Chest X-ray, AP view. Patient: 39 years old, sex M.
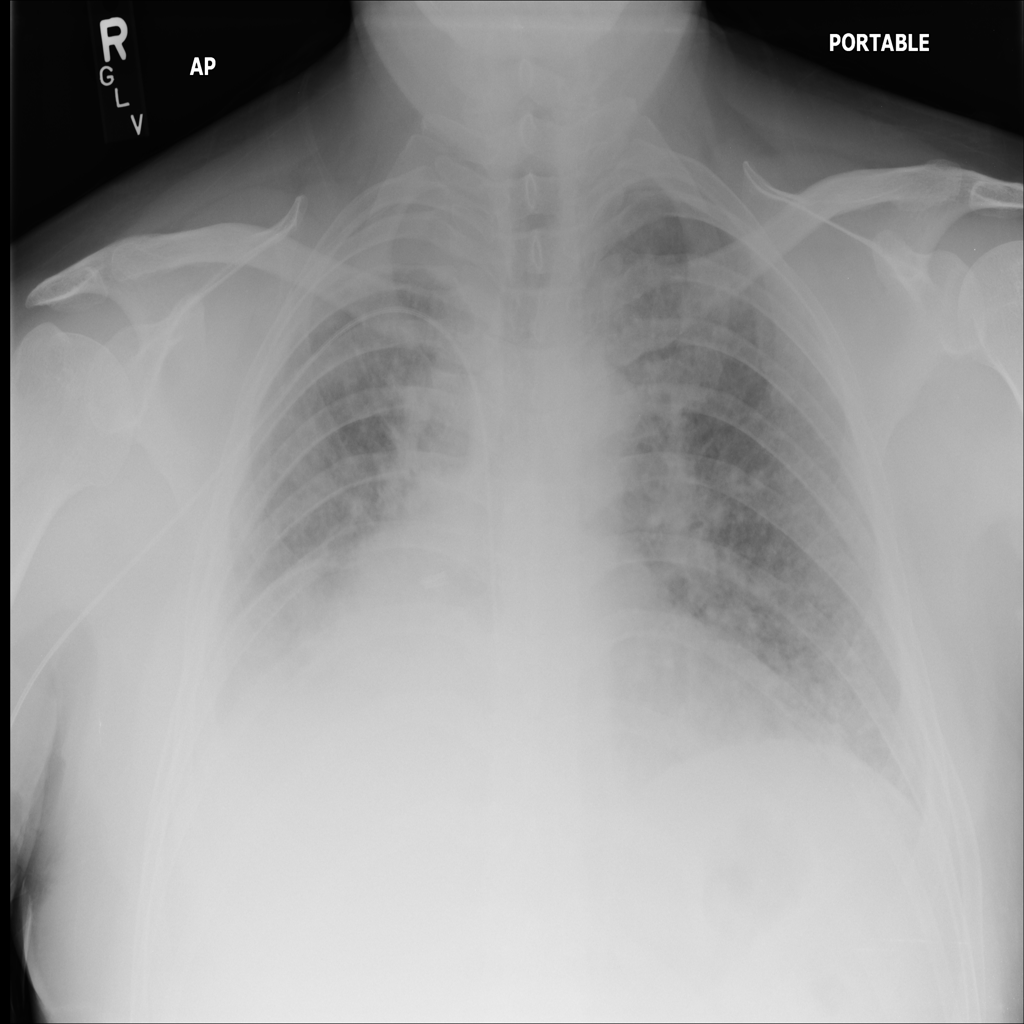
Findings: Effusion, Infiltration, Nodule